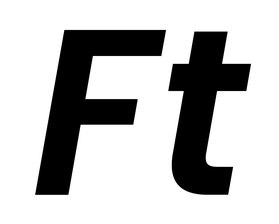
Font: Poppins-SemiBoldItalic